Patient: sex M, age 58
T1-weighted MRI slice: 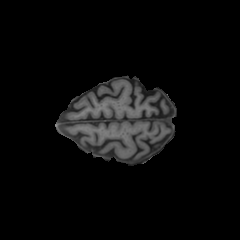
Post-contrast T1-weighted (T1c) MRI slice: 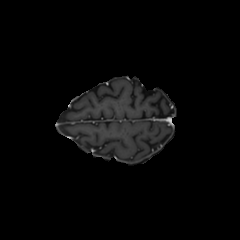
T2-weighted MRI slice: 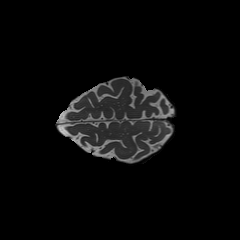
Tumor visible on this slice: no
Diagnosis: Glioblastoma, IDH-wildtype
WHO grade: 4